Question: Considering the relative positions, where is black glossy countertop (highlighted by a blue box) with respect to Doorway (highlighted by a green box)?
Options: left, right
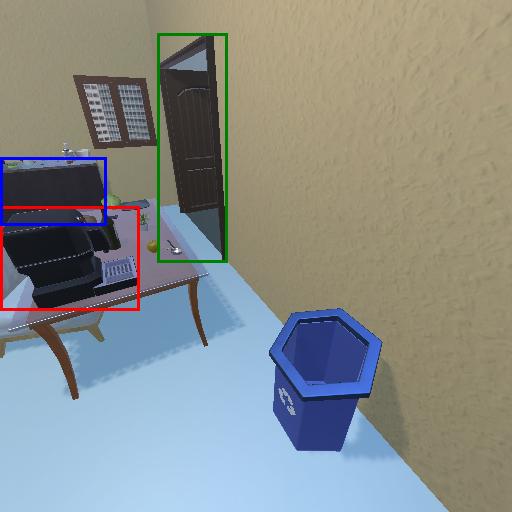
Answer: left